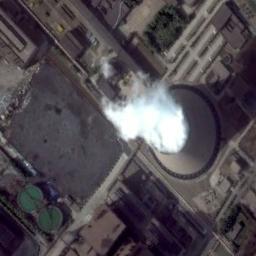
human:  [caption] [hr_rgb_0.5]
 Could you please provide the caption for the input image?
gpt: Here are three thermal power stations, two of which are emitting smoke .

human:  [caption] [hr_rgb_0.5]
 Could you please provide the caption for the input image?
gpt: The thermal power station is next to some buildings with white mist above .

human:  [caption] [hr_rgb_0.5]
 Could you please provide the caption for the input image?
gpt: There are many buildings of different shapes next to the thermal power station .

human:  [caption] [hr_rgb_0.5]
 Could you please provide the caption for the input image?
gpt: In the thermal power plant there are plants and machinery, and a cooling tower is steaming .

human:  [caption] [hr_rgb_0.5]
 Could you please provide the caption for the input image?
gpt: There are some buildings and a chimney on the thermal power station .